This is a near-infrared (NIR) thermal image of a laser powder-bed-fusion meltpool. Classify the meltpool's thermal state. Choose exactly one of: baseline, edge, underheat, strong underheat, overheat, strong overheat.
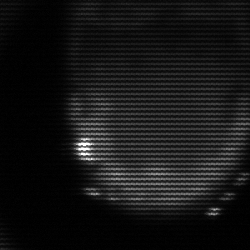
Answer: edge